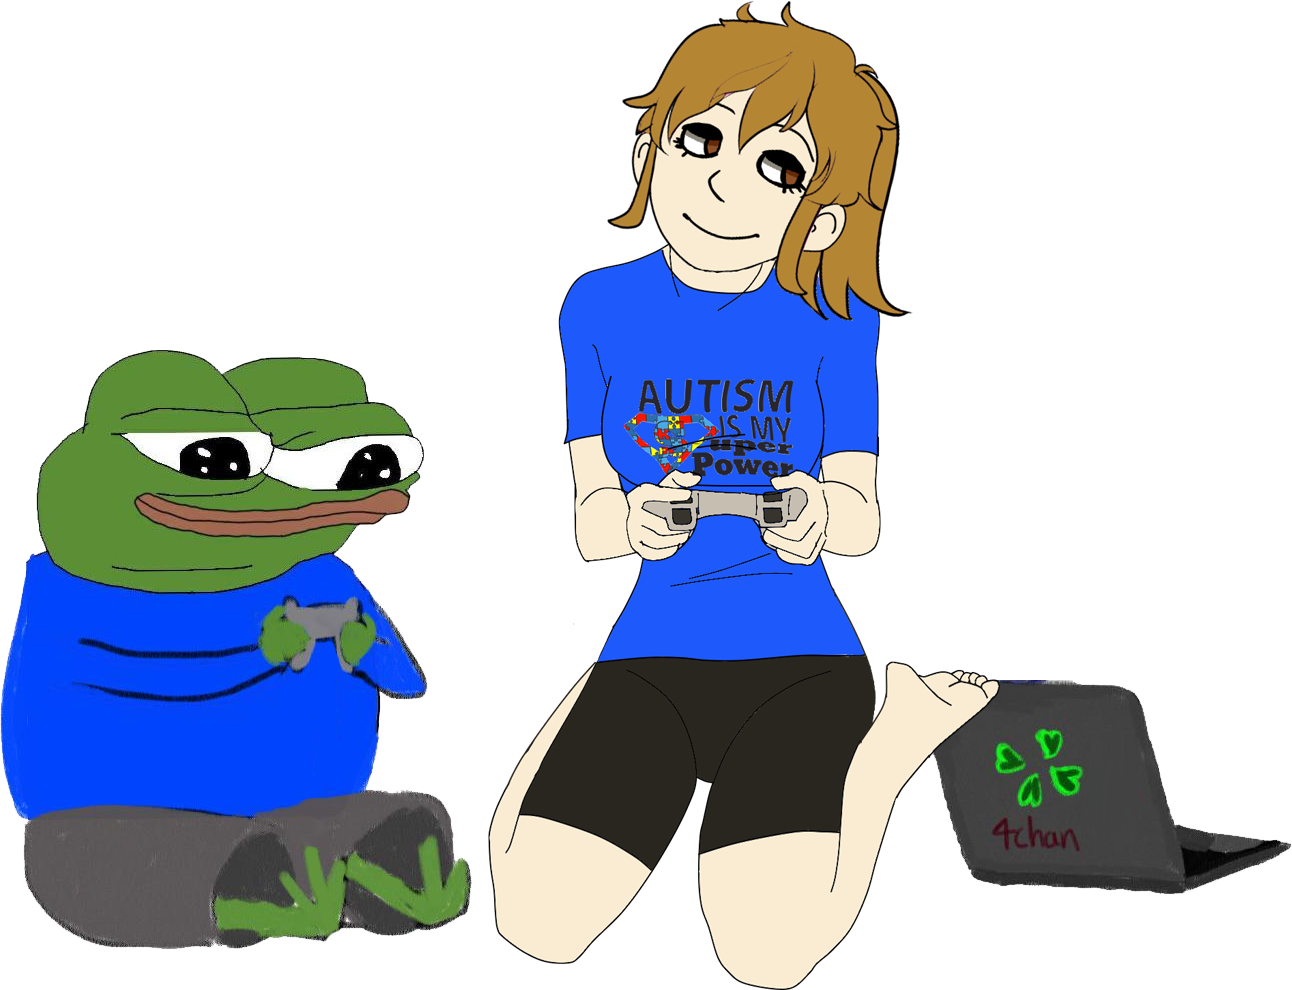
Label: 5_Ashbie_and_Enbie_Girl